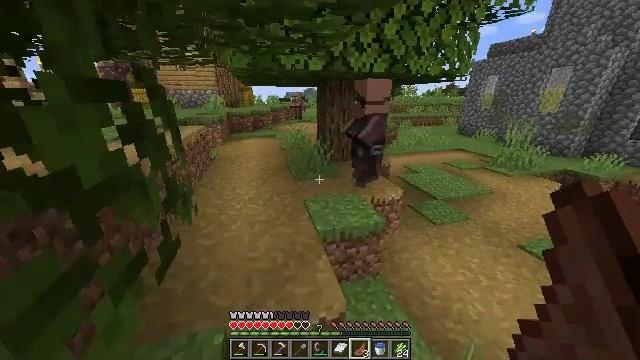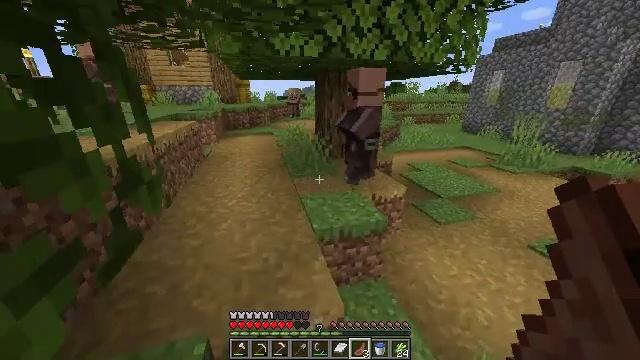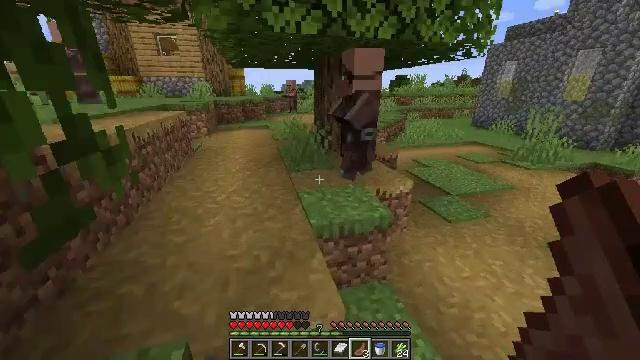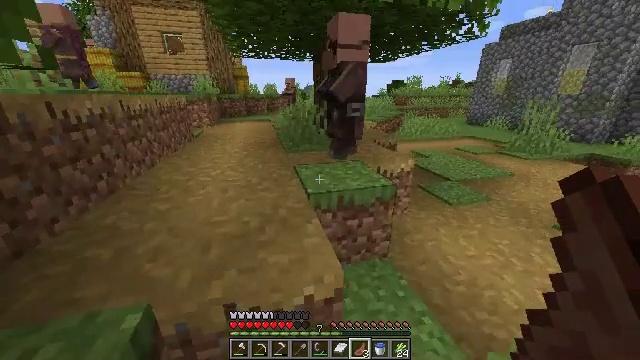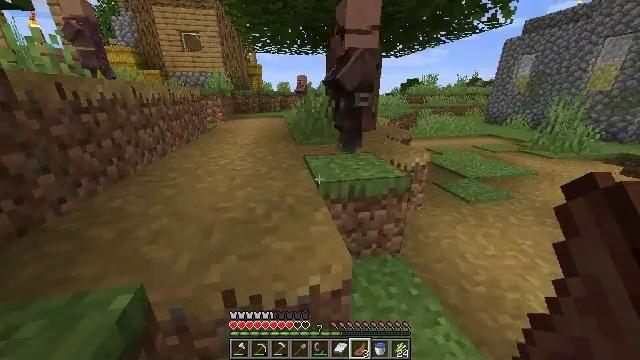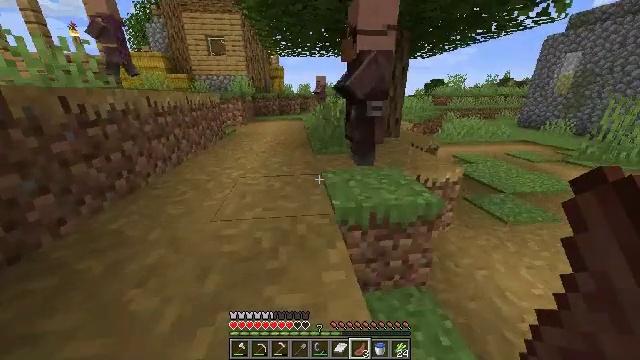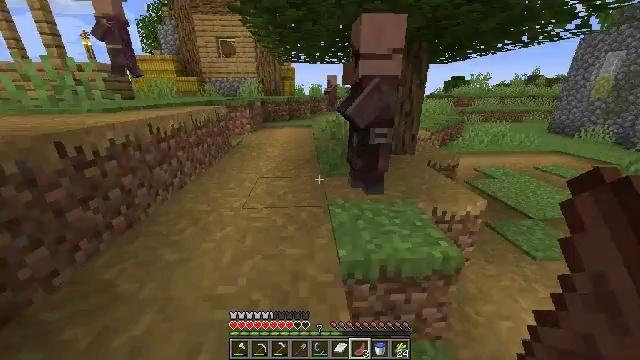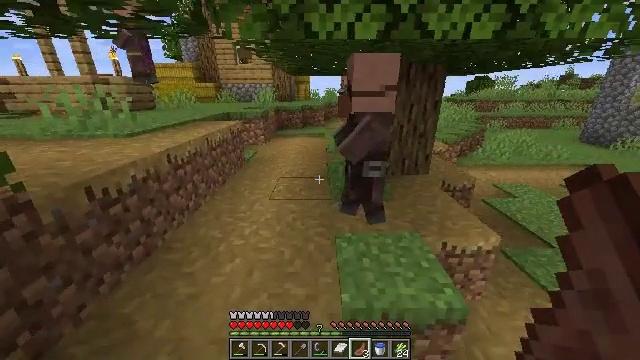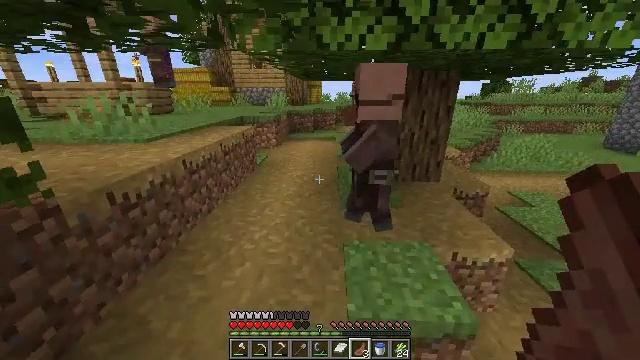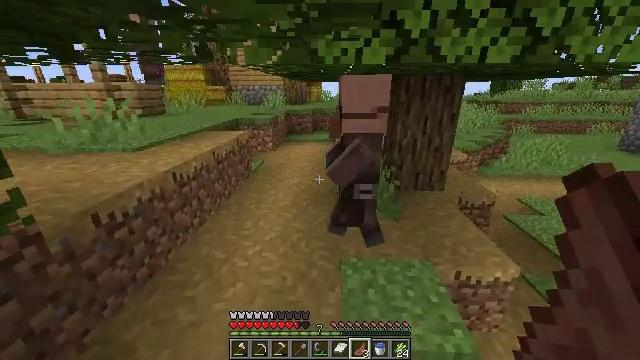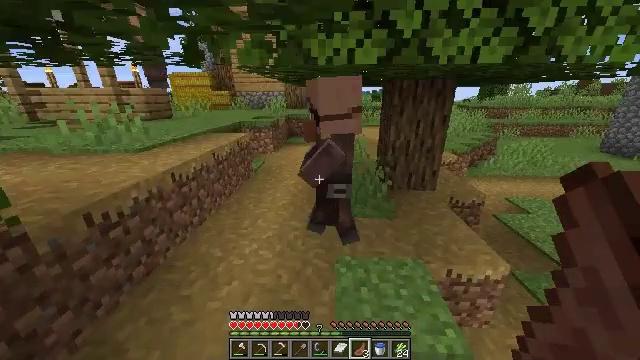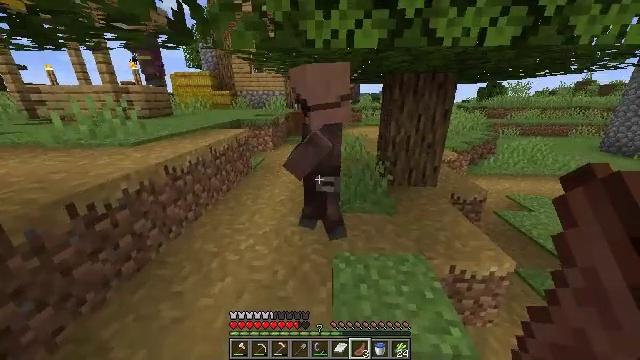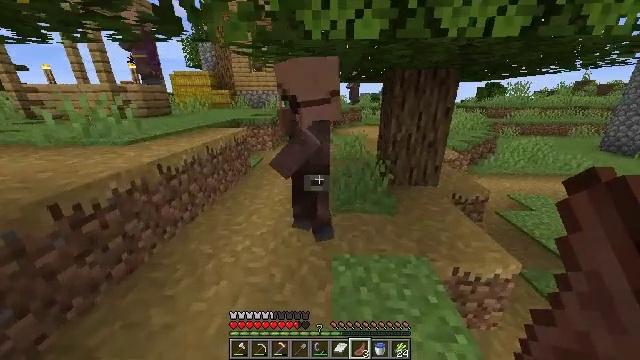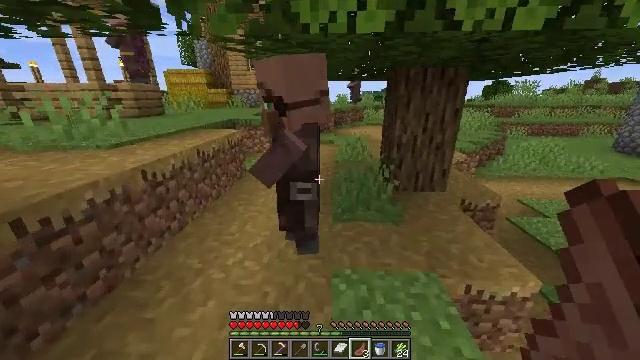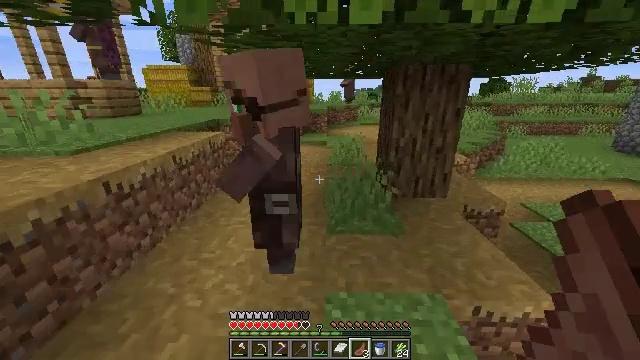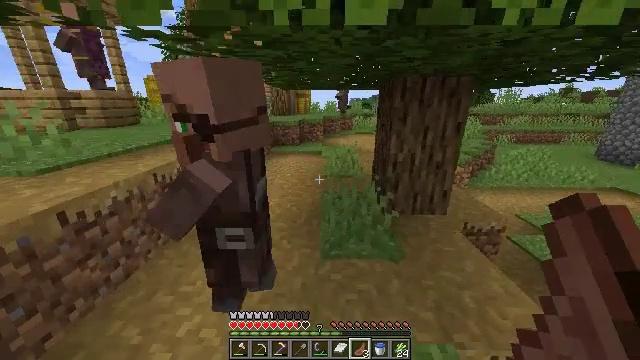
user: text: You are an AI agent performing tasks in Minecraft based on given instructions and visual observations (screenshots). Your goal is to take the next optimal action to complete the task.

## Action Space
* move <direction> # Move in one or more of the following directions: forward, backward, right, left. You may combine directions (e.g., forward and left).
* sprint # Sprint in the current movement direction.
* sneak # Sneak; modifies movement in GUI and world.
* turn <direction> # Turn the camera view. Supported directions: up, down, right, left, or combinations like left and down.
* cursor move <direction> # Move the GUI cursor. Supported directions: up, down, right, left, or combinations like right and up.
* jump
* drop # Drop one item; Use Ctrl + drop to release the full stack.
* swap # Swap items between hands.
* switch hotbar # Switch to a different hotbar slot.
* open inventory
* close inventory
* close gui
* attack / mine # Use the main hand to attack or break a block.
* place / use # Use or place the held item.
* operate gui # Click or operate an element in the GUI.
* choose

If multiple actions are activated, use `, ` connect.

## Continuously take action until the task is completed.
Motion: motion action
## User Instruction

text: Collect a hay block for crafting.
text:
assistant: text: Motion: move forward, sprint, jump
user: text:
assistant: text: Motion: move forward, sprint, jump
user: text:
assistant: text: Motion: move forward, sprint, jump
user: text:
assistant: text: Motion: move forward, sprint, turn left, jump
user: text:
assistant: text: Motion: move forward, sprint, turn left, jump
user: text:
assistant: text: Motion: move forward, sprint, turn left, jump
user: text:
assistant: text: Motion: move forward, sprint, turn left, jump
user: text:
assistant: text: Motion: move forward, sprint, turn left, jump
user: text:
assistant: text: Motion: move forward, sprint, jump
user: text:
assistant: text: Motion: move forward, sprint, jump
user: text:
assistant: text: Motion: move forward, sprint, jump
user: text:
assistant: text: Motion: move forward, sprint
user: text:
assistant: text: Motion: move forward, sprint
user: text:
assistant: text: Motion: move forward, sprint, turn right
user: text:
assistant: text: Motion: move forward, sprint
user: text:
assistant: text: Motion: move forward, sprint, use / place
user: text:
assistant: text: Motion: move forward, sprint, turn left and up, use / place
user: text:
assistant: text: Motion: move forward, sprint, turn left and up, use / place
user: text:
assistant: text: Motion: move forward, sprint
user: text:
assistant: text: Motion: move forward, turn left, use / place
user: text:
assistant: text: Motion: turn left, use / place
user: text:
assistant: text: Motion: turn left and up, use / place
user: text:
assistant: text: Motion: turn left and up
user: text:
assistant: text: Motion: no_op
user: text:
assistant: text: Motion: turn left and down
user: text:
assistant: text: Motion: turn left
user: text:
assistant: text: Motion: turn left, use / place
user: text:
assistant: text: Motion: turn left, use / place
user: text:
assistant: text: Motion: use / place
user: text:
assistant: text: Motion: turn up, use / place